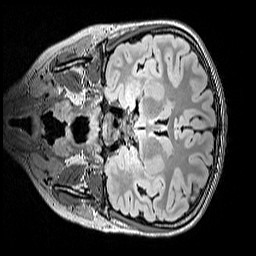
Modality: FLAIR
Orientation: coronal
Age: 10
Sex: female
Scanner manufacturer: siemens
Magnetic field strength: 3 T
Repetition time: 5 s
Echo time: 0.388 s